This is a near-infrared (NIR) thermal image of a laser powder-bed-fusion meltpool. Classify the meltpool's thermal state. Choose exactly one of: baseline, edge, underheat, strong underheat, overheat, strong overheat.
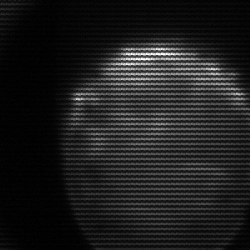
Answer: edge